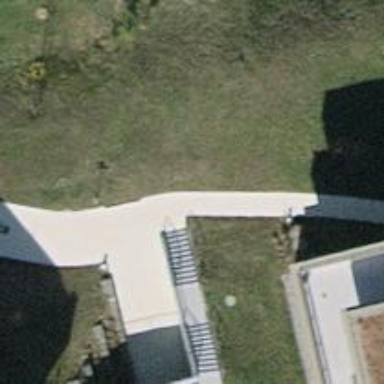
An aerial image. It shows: Road with steps.